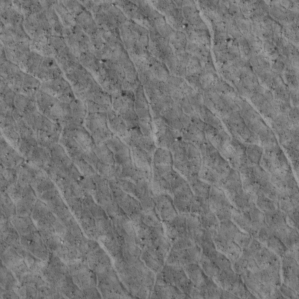
Label: non_frost